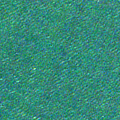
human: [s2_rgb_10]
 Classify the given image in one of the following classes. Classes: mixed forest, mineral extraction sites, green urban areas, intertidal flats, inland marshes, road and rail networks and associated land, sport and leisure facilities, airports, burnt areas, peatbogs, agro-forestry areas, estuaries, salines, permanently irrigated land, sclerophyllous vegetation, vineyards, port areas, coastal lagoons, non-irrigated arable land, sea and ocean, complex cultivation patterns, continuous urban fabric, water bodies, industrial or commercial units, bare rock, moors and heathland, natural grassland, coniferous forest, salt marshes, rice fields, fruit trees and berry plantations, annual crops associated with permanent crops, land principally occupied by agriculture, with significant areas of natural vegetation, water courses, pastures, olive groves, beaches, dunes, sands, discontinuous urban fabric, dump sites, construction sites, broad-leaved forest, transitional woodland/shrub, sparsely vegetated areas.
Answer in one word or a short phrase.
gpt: sea and ocean